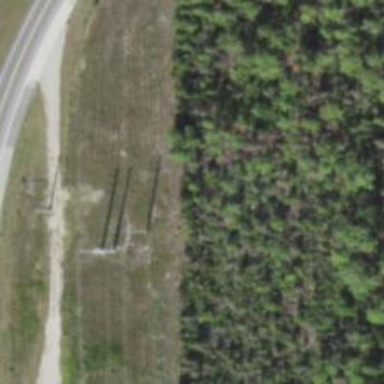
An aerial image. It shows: Power tower.